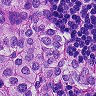
Metastatic tissue present: yes